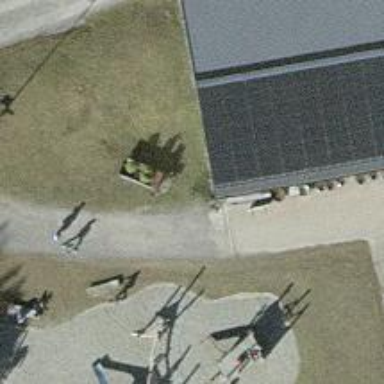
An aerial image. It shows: Playground area for leisure activities on the land.